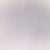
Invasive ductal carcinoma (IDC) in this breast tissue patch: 0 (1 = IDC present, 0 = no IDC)